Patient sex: M
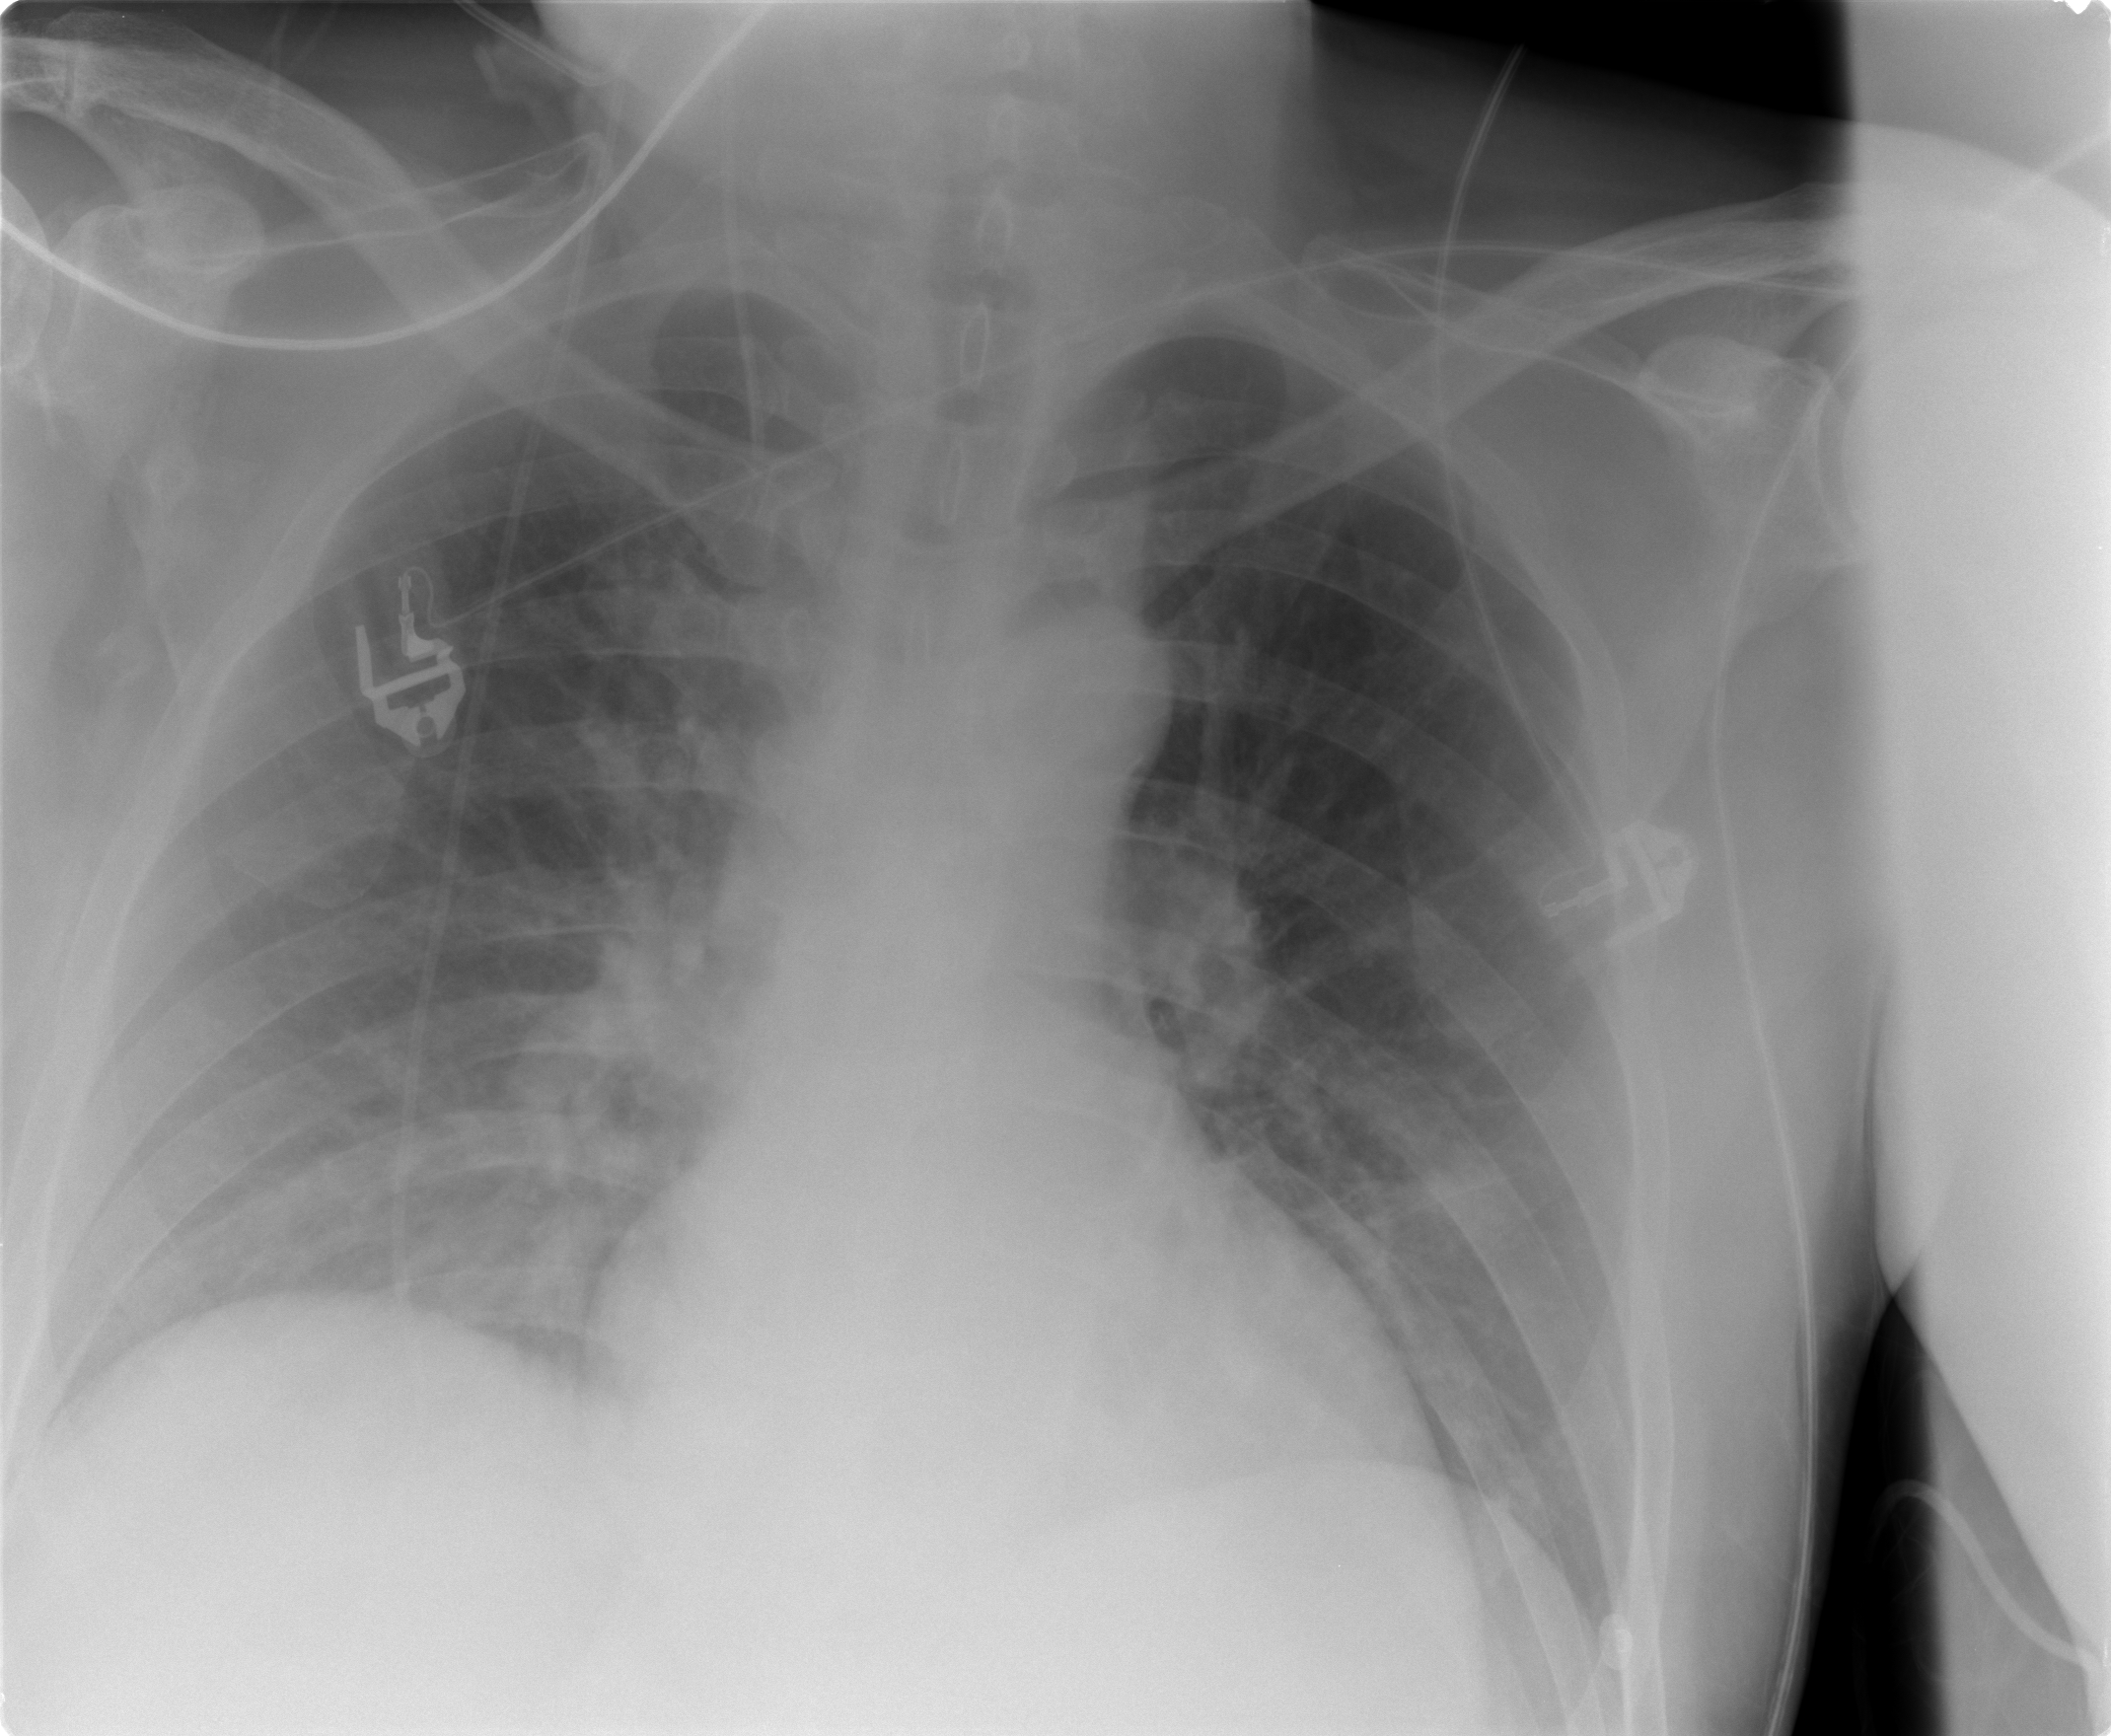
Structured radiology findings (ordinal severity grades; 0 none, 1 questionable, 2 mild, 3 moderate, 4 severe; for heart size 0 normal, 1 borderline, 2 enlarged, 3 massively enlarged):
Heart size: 1
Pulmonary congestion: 2
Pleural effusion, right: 2
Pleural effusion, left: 0
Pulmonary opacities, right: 0
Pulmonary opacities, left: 0
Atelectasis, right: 2
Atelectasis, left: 0